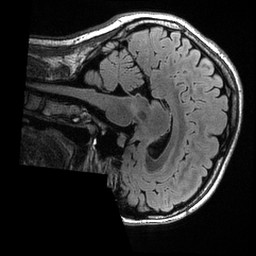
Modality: T2w
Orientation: sagittal
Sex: female
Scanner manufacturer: ge
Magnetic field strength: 3 T
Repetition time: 6 s
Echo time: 0.1268 s